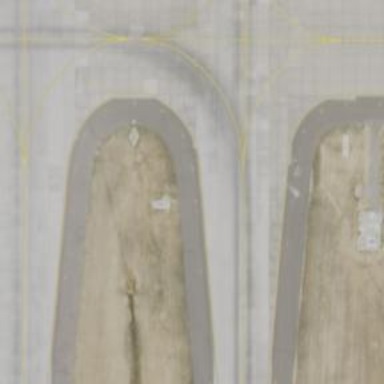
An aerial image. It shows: Image of taxiway at airport.